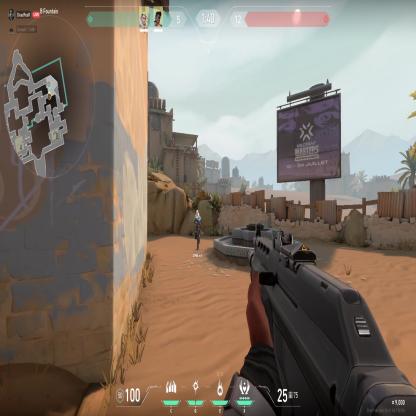
Label: teammate